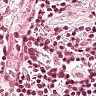
Metastatic tissue present: no